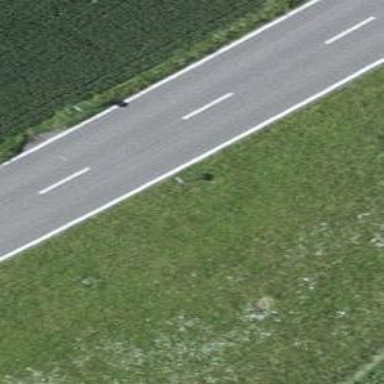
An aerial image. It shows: Secondary road with asphalt surface.